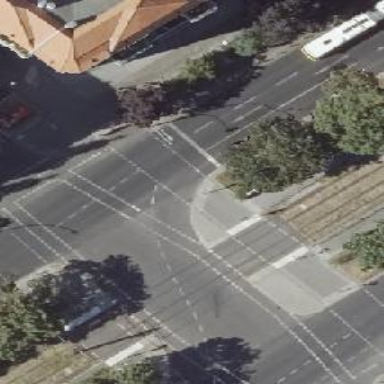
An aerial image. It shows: Crossing with traffic signals.